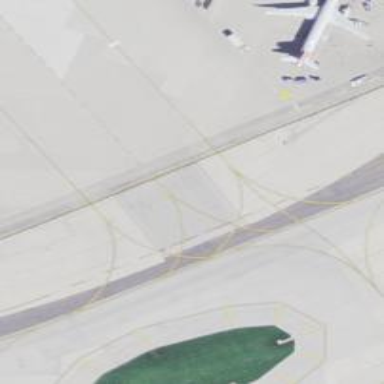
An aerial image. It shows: View of taxiway at the airport.